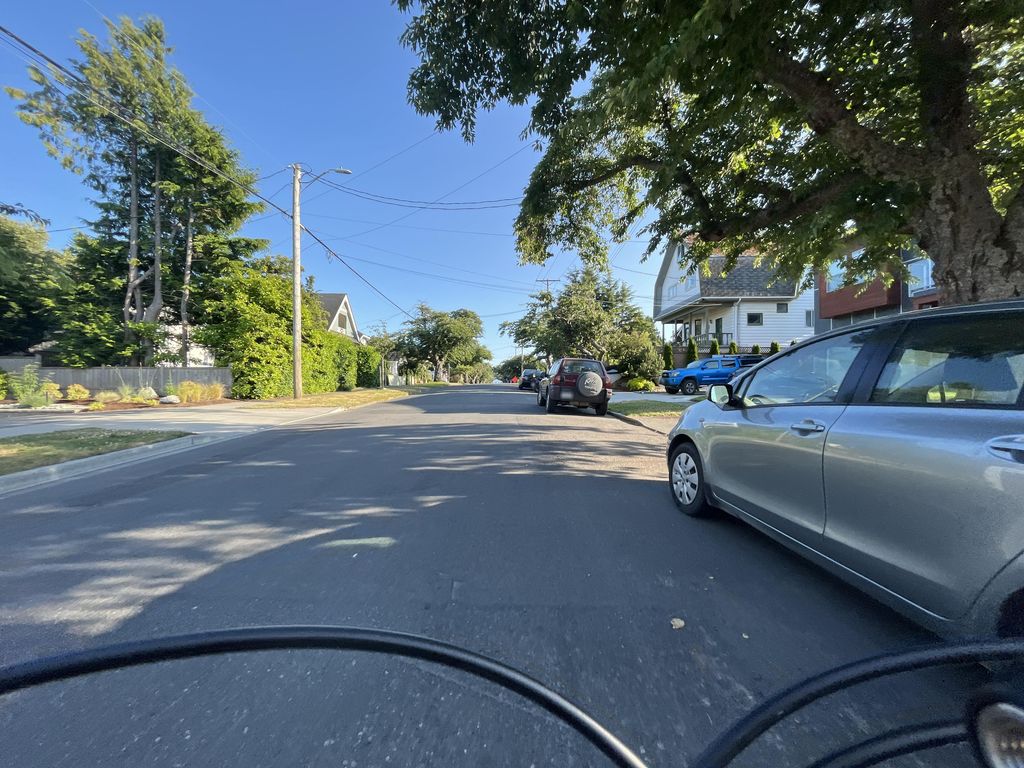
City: victoria